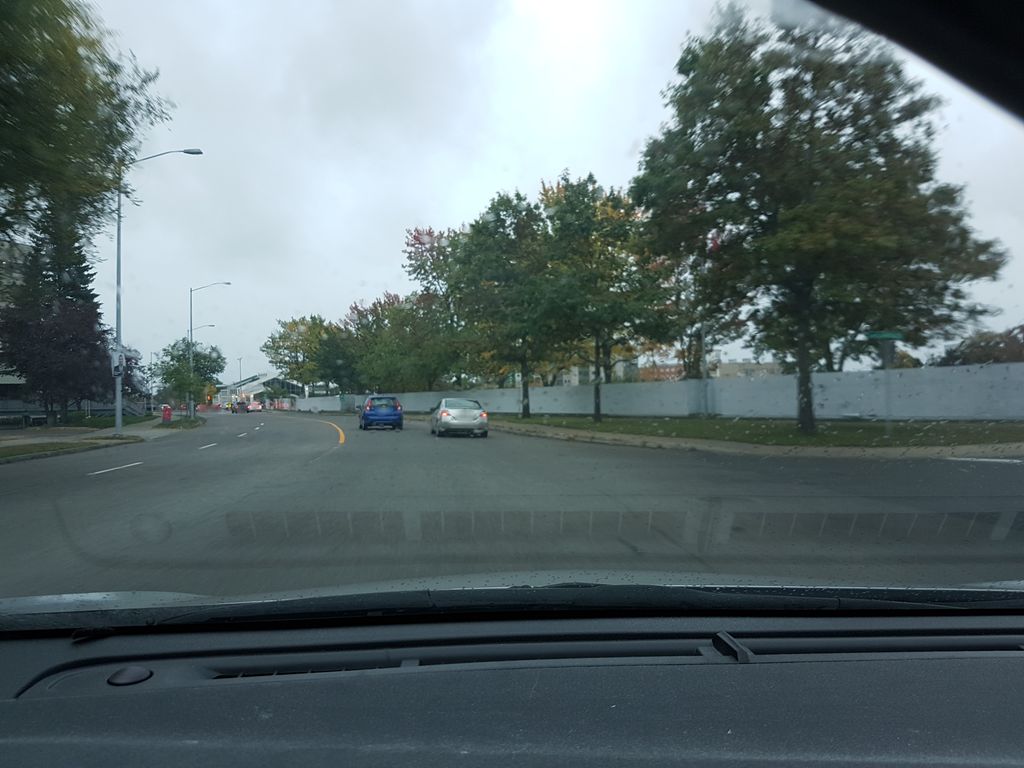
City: quebec_city